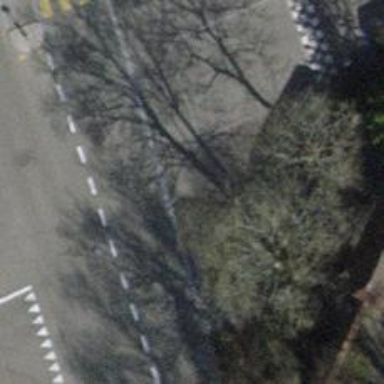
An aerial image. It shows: Unmarked crossing with traffic calming table.